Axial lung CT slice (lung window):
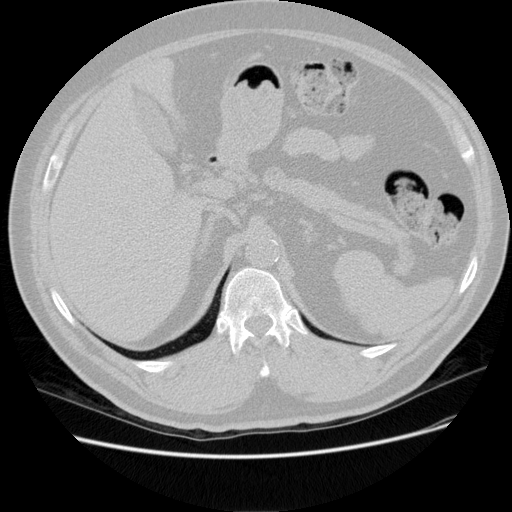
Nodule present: no